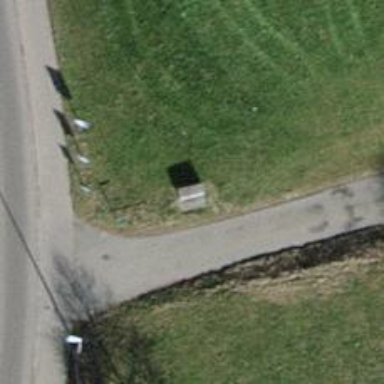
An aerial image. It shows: Street cabinet.